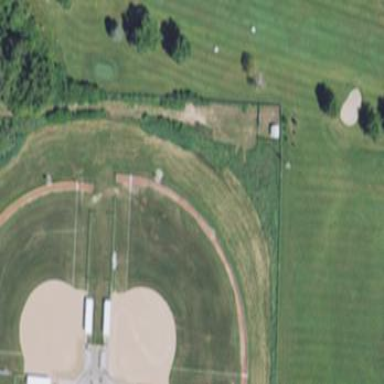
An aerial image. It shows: Baseball pitch for leisure land activities.